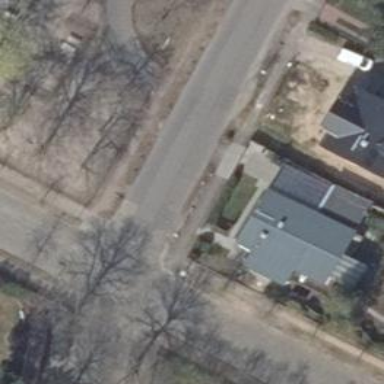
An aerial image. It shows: Unmarked crossing on the road.